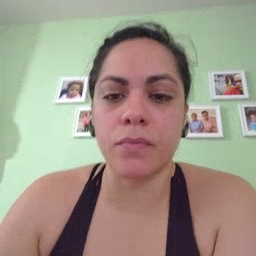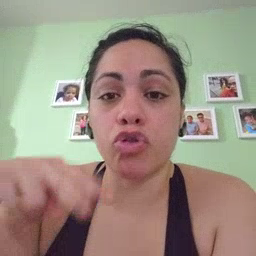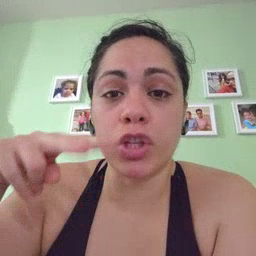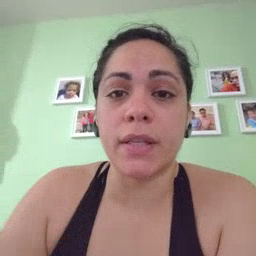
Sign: read